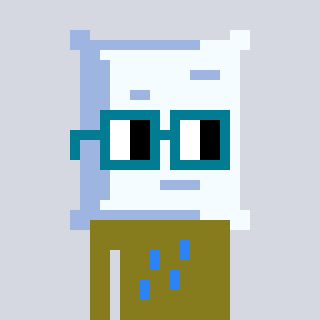
a pixel art character with square dark green glasses, a pillow-shaped head and a gunk-colored body on a cool background